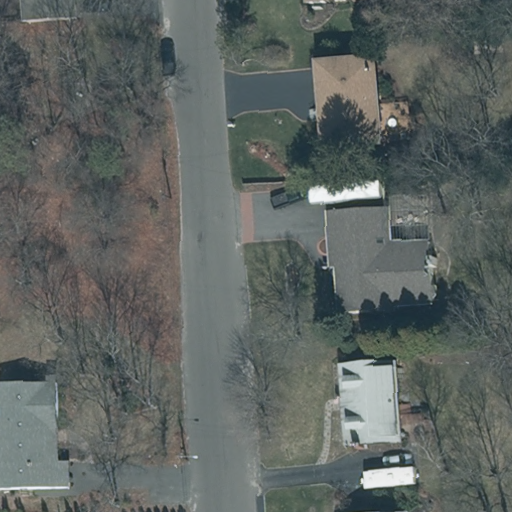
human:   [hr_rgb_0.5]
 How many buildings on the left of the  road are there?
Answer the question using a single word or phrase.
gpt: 2

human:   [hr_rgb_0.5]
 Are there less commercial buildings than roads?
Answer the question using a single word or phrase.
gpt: yes

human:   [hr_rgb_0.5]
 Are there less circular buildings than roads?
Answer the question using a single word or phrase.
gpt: yes

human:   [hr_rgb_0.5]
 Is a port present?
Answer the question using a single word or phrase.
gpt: no

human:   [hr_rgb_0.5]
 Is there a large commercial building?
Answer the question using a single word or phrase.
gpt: no

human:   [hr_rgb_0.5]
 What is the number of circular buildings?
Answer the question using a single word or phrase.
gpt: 0

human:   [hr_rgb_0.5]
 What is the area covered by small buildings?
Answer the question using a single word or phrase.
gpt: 6m2

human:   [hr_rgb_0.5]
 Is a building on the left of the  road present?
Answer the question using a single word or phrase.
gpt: yes

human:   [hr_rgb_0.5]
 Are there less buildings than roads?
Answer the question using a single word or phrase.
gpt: no

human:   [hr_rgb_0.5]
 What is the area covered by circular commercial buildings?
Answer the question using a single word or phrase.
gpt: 0m2

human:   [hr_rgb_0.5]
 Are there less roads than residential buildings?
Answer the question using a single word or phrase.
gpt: yes

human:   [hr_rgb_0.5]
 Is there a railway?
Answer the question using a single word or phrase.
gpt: no

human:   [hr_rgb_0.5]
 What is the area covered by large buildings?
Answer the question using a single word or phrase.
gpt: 0m2

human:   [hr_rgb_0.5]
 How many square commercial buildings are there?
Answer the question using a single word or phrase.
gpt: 0

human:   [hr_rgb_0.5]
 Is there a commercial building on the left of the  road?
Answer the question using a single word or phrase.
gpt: no

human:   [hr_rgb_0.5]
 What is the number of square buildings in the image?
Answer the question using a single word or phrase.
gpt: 0

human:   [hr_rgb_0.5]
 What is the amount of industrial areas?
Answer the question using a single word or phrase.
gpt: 0

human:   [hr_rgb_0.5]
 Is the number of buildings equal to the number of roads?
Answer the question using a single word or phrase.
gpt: no

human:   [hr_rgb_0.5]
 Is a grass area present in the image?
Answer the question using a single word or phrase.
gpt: no

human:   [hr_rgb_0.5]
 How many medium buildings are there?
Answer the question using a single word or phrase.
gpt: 6

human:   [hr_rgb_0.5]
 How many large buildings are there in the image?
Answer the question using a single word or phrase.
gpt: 0

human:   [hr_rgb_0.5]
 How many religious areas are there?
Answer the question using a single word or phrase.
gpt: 0

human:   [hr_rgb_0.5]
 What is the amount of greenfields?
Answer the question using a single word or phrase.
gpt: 0

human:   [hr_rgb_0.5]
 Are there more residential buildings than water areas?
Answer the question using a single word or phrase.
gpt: yes

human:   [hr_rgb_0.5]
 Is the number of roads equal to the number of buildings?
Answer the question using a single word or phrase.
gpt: no

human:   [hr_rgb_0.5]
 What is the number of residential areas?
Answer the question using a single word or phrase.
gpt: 0

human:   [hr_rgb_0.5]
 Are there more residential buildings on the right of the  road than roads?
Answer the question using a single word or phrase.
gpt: yes

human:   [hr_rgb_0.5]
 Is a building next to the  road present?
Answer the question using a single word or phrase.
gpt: yes

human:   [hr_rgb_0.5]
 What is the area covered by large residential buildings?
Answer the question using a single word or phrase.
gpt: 0m2

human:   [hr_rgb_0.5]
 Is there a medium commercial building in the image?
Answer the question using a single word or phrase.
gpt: no

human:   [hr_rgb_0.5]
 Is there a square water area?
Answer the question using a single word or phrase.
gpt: no

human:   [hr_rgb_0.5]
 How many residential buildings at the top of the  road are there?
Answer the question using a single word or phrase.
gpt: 3

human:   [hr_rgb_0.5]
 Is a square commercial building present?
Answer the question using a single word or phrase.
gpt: no

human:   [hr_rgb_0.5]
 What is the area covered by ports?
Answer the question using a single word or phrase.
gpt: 0m2

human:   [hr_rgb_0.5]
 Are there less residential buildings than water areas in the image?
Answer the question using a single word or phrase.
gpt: no

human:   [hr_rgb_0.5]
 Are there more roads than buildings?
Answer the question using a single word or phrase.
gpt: no